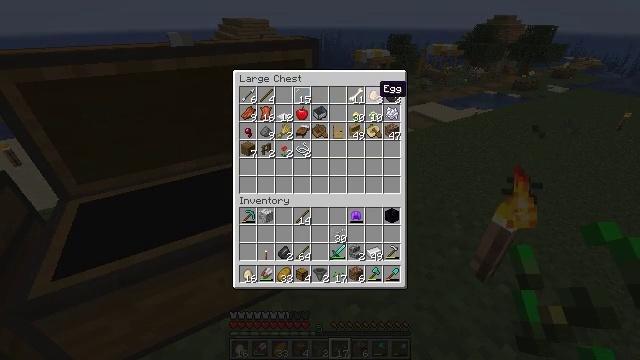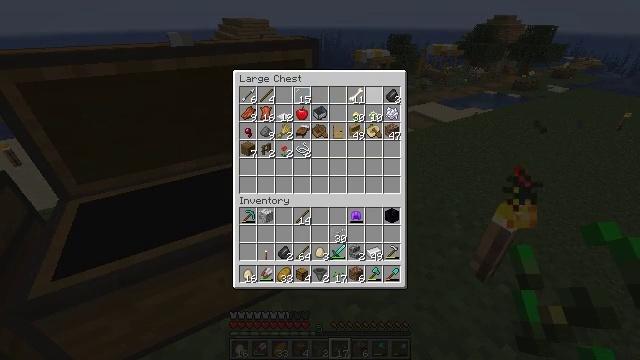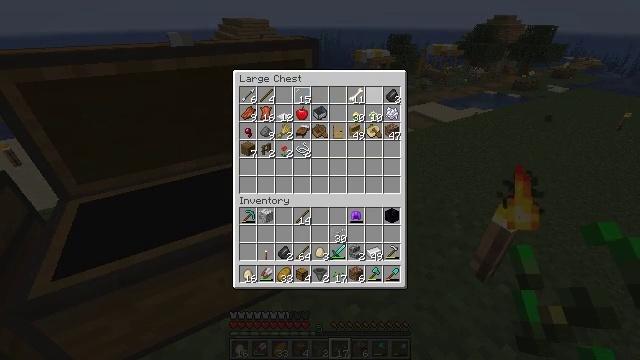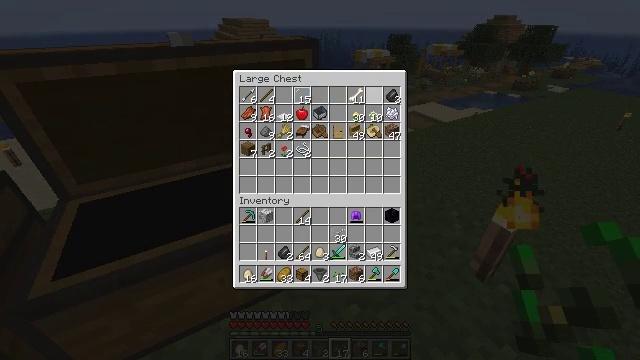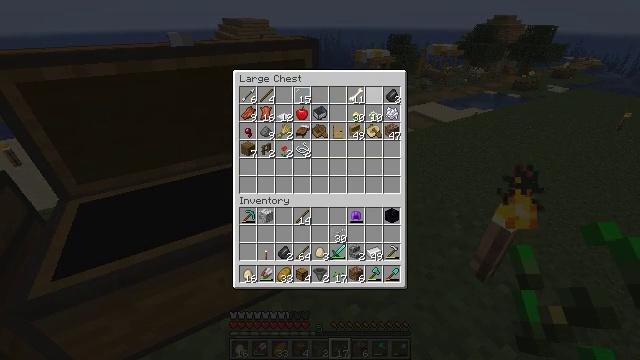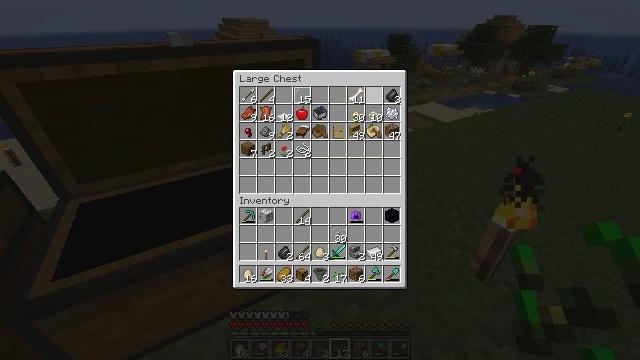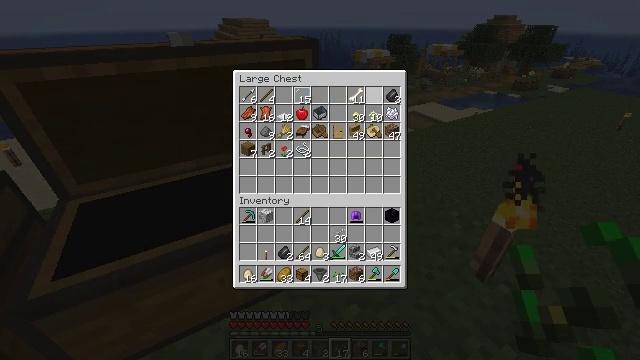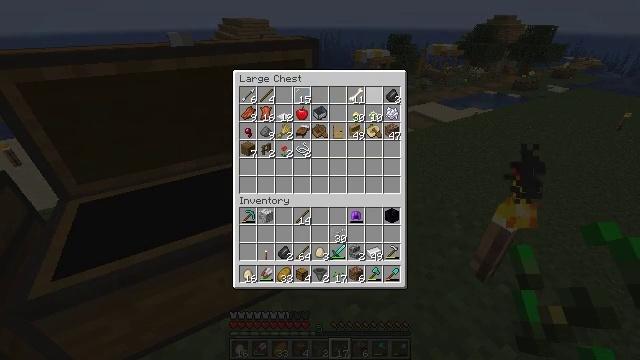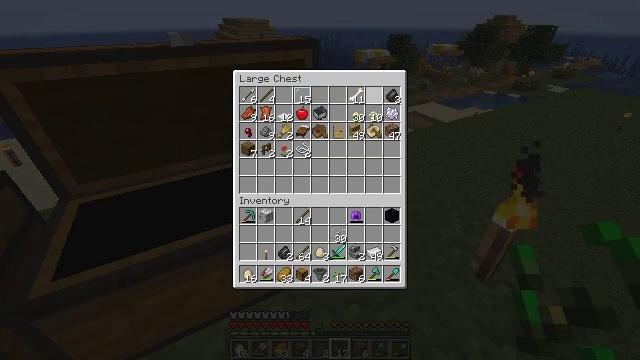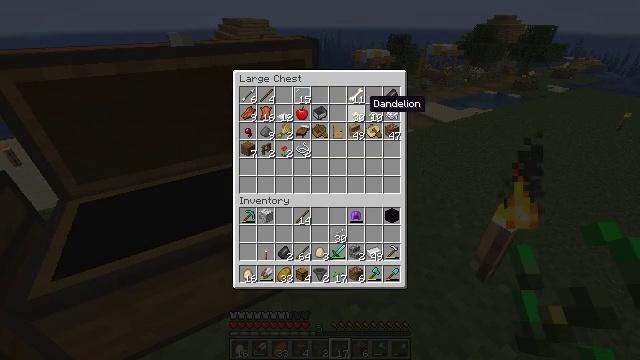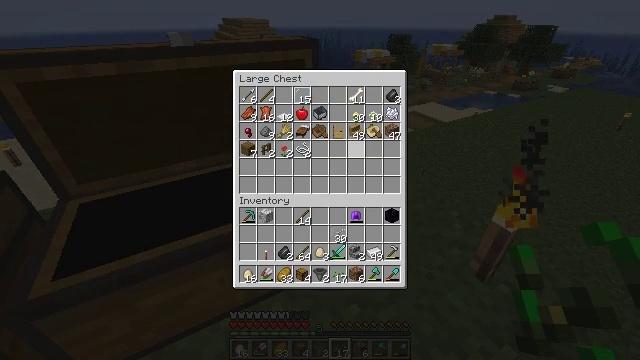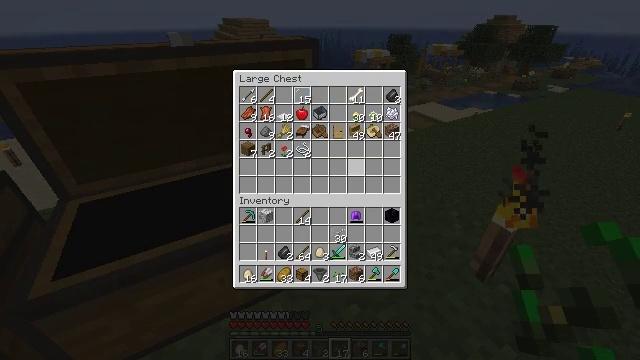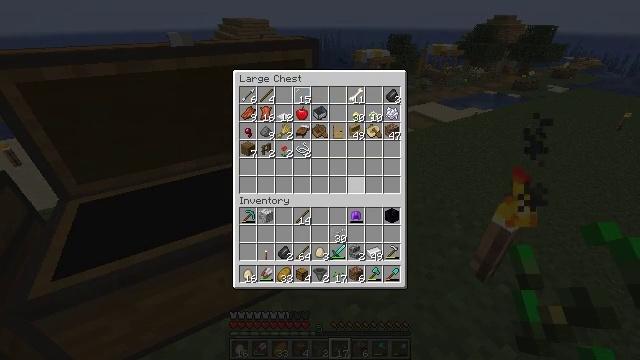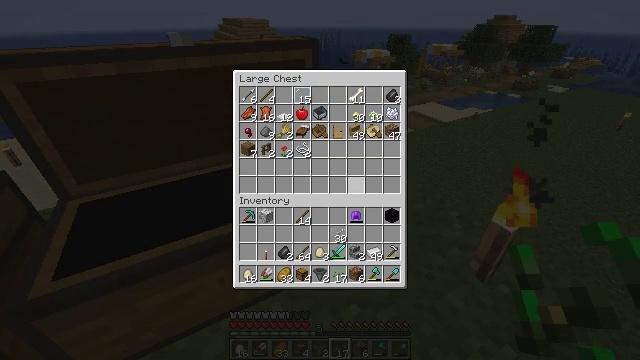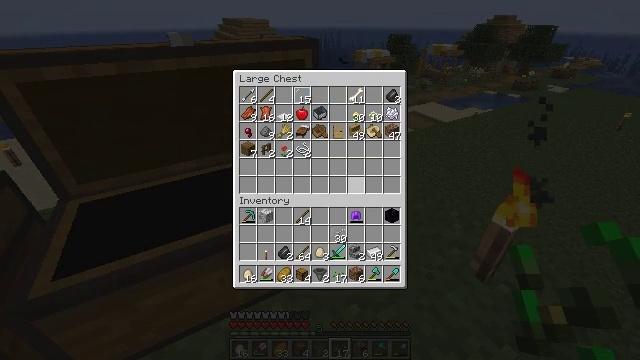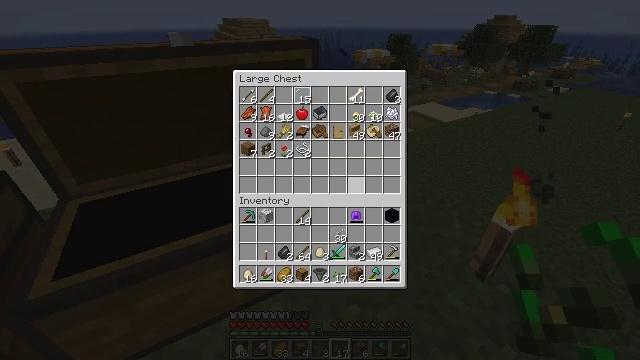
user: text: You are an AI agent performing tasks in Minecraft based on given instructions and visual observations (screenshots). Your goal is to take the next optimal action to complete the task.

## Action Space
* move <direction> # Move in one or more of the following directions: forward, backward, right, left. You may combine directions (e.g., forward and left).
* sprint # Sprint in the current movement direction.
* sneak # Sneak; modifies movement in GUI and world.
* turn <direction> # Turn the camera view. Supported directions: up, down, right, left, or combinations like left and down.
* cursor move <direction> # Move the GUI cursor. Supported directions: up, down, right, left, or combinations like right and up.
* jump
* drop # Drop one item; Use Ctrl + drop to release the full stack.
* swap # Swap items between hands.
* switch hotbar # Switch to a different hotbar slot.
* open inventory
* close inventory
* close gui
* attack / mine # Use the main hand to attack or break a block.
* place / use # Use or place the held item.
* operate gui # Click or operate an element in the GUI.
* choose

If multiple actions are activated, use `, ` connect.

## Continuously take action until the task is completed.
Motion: motion action
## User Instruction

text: Combat the zombie.
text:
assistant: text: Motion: sneak, operate gui
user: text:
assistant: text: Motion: sneak, operate gui
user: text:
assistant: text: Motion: sneak, operate gui
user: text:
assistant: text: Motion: sneak
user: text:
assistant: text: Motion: sneak
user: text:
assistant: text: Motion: sneak
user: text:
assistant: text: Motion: sneak
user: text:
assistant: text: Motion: sneak
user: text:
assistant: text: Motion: sneak, cursor move left and down
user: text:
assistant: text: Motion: cursor move left and down
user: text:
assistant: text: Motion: cursor move down
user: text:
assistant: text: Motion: no_op
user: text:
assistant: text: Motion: no_op
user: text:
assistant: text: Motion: no_op
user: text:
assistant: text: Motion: no_op
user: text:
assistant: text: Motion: no_op
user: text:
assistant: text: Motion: no_op
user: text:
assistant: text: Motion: no_op
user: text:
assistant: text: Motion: no_op
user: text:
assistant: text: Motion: no_op
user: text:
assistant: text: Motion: no_op
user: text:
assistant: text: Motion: no_op
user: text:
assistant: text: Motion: no_op
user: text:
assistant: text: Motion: no_op
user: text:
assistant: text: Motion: no_op
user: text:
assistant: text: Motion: no_op
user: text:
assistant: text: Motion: no_op
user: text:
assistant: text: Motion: no_op
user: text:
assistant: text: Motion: no_op
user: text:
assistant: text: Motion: turn left